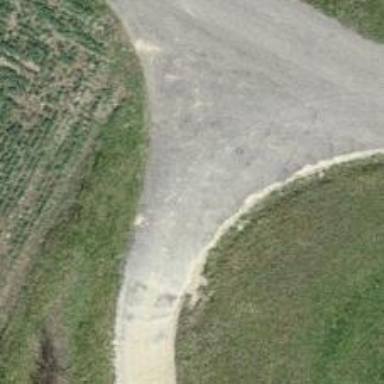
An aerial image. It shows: Well-maintained track road with grade 1 tracktype.